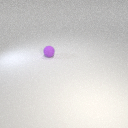
small purple rubber sphere